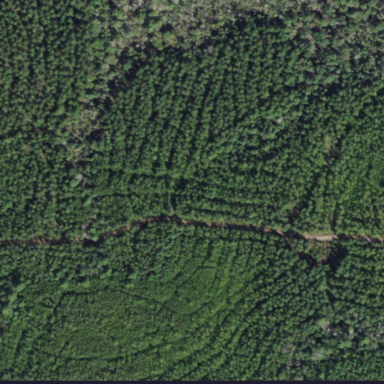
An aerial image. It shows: Forest area predominantly covered with needle-leaved trees.